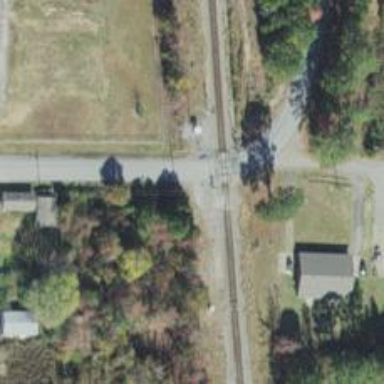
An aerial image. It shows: Railway level crossing.